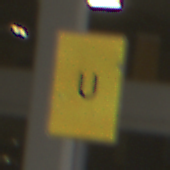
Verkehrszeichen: AnkuendigungOderFortsetzungUmleitungOhnePfeilsymbol
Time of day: Midday
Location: Roofed (Urban)
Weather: Overcast
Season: NotSpecified
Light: Artificial